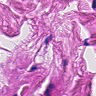
Metastatic tissue present: no